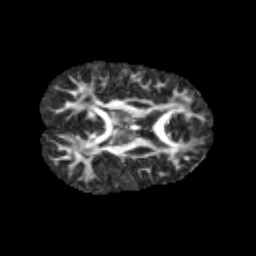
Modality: FA
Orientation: axial
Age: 9
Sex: male
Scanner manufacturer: siemens
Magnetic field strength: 3 T
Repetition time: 3.8 s
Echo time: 0.07 s